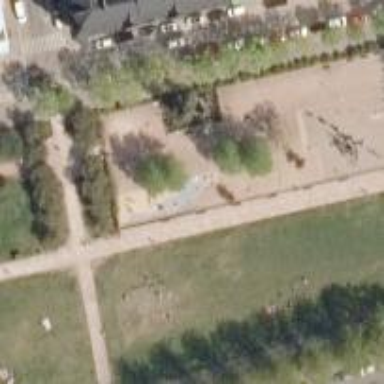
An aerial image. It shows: Playground with spinner.